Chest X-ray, PA view. Patient: 57 years old, sex M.
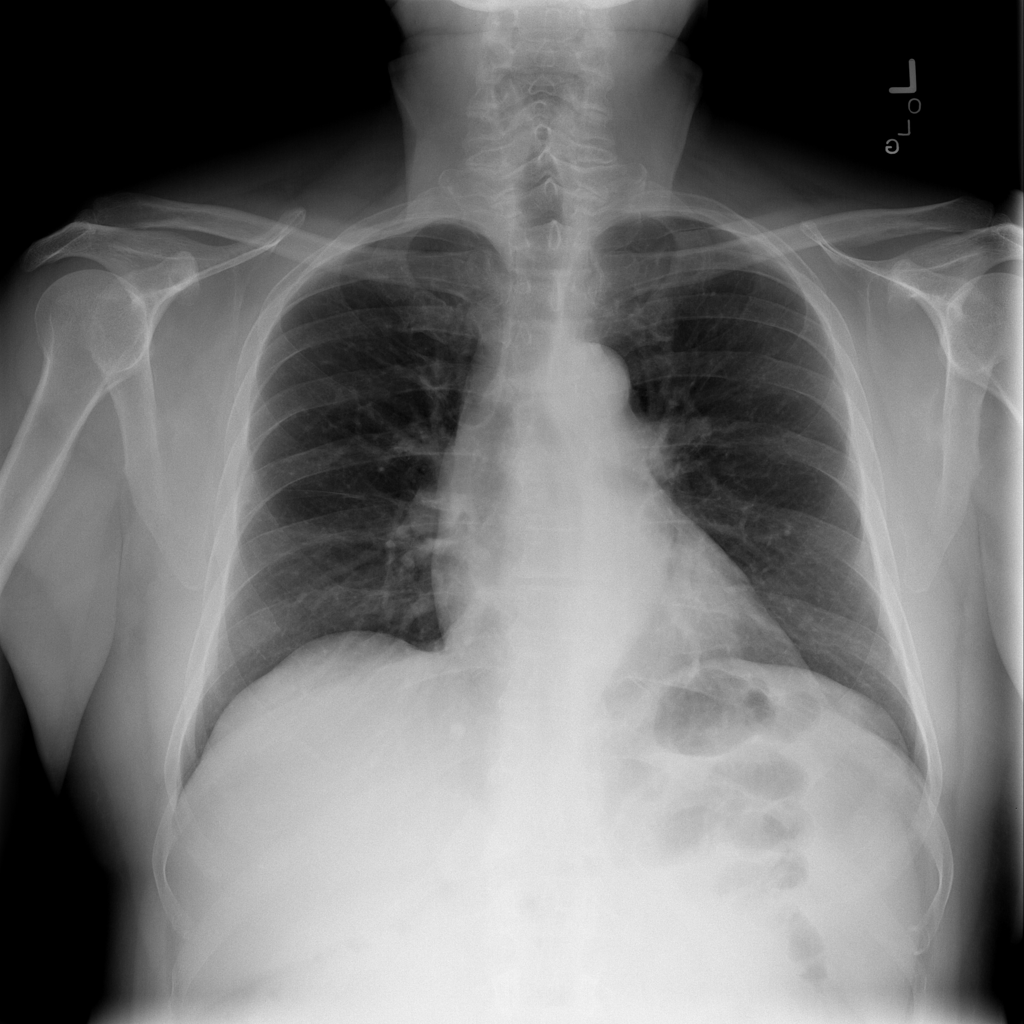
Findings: Nodule